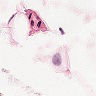
Metastatic tissue present: no